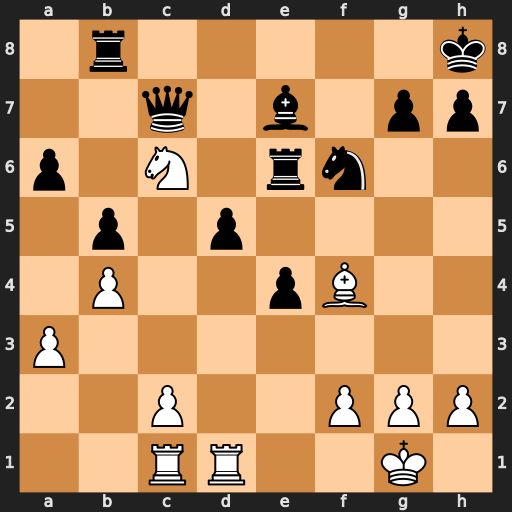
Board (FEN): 1r5k/2q1b1pp/p1N1rn2/1p1p4/1P2pB2/P7/2P2PPP/2RR2K1
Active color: w
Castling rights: -
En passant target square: -
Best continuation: Bxc7 Rc8 Nd4 Rd6 Bxd6